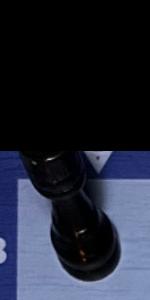
Label: Rook_Black